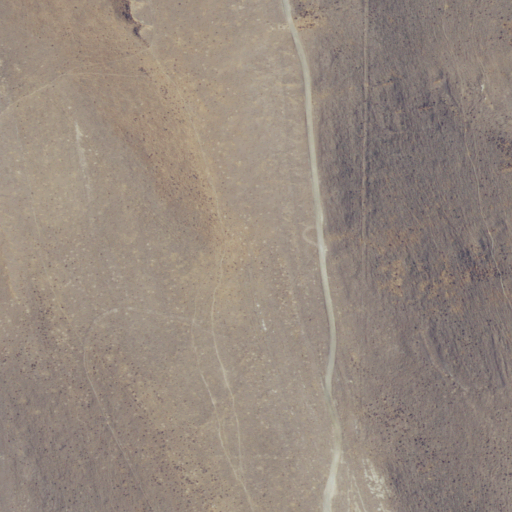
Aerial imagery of mountains in California named Los Viejos containing only grassland